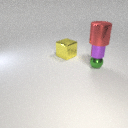
large red metal cylinder above small purple metal cylinder